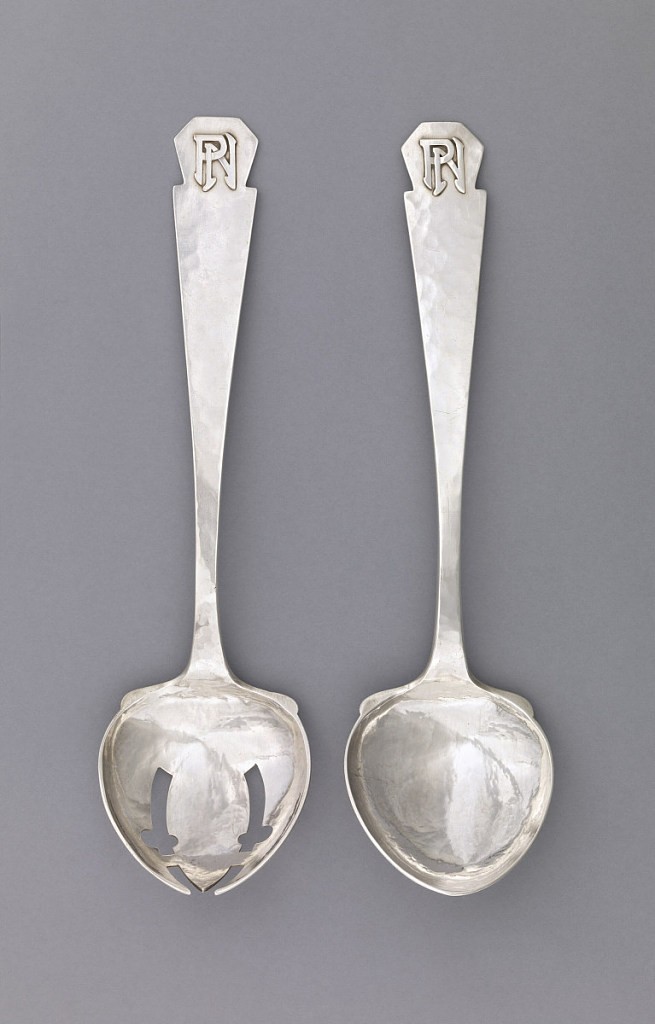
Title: Salad Serving Fork with Pentagonal Terminal
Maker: Clara Barck Welles, American, 1868– 1965
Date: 1910–14
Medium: silver
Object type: fork
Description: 2008-15-1,2: Pair of salad servers. Fork (-1) has leaf-shaped b...;     2008-15-1: Part of a pair of salad servers. Fork has leaf-sha...;     2008-15-2: Part of a pair of salad servers. Leaf-shaped bowl ...